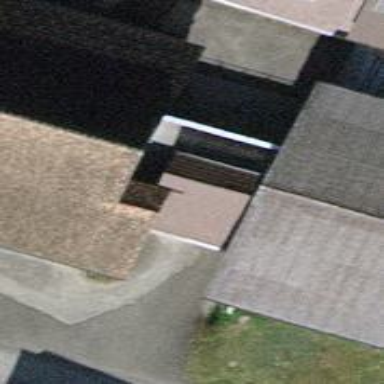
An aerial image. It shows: View of roof of building.